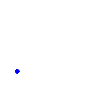
Particle: kaon